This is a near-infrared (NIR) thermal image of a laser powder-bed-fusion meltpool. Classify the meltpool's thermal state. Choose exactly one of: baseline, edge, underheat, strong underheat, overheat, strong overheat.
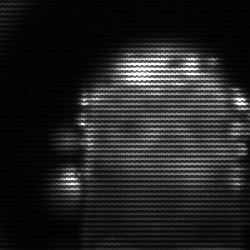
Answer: baseline